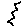
Label: zigzag